Question: I have two sheets, both of them containing tp numbers, I wanna write a function in which it searches both sheets and finds only unique tp numbers from first sheet that does not exist in the second sheet.

I tried it by filtering A-z both sheets and if function if they are even write yes and if not write no.
But this is really dubious and long. I would like to know if there is any simple way to do this?
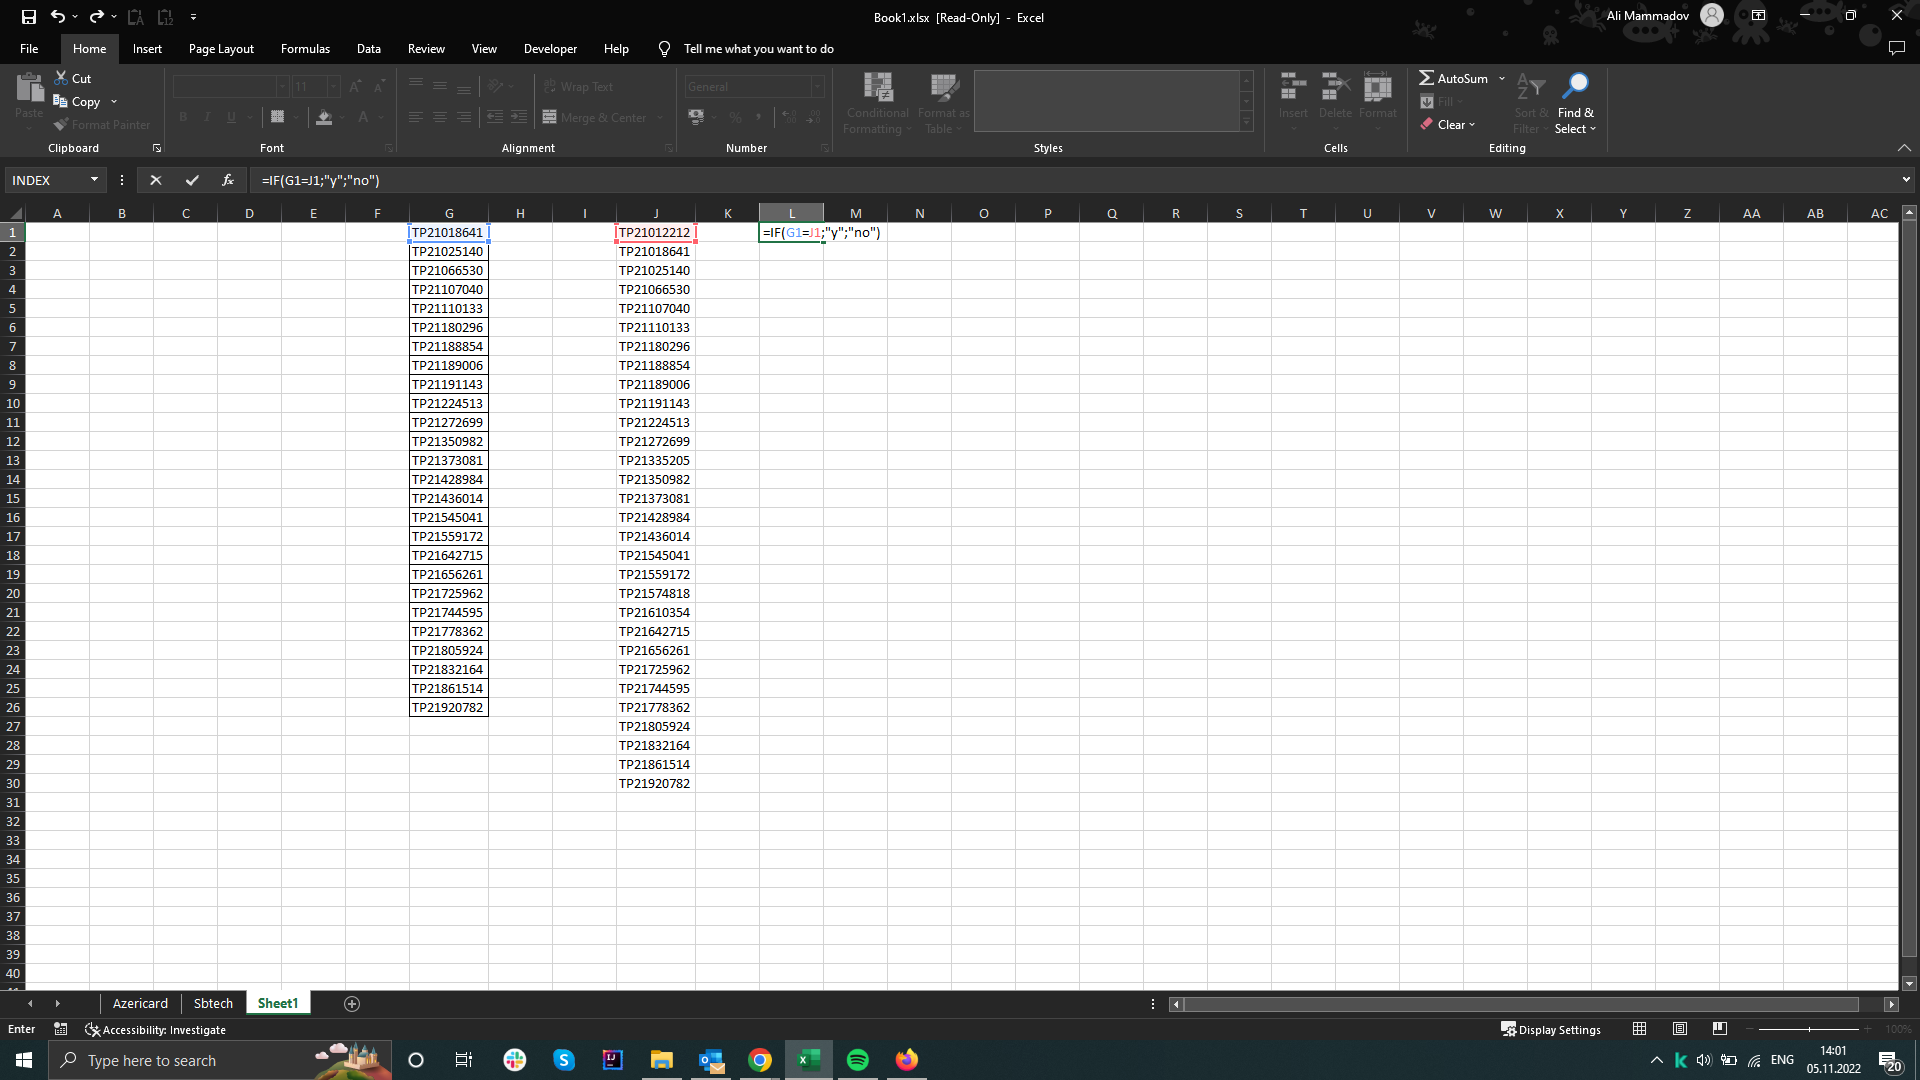
Answer: '=FILTER(G1:G3,ISERROR(XMATCH(G1:G3,J1:J4)))'
<URL>
In your case it's '=FILTER(G1:G26,ISERROR(XMATCH(G1:G26,J1:J30)))'